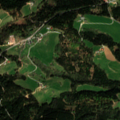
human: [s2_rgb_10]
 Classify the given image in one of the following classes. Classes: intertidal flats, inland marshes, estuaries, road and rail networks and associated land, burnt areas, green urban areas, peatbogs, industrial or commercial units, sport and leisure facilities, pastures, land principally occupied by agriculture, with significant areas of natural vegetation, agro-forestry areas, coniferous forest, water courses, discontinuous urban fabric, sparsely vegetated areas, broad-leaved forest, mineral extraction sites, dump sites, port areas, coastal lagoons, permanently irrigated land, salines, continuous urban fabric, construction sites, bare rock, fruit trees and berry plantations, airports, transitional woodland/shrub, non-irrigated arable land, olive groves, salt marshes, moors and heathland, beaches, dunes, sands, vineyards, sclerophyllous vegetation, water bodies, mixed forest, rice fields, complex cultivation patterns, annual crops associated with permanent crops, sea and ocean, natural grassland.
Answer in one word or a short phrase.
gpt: discontinuous urban fabric, pastures, land principally occupied by agriculture, with significant areas of natural vegetation, coniferous forest, mixed forest